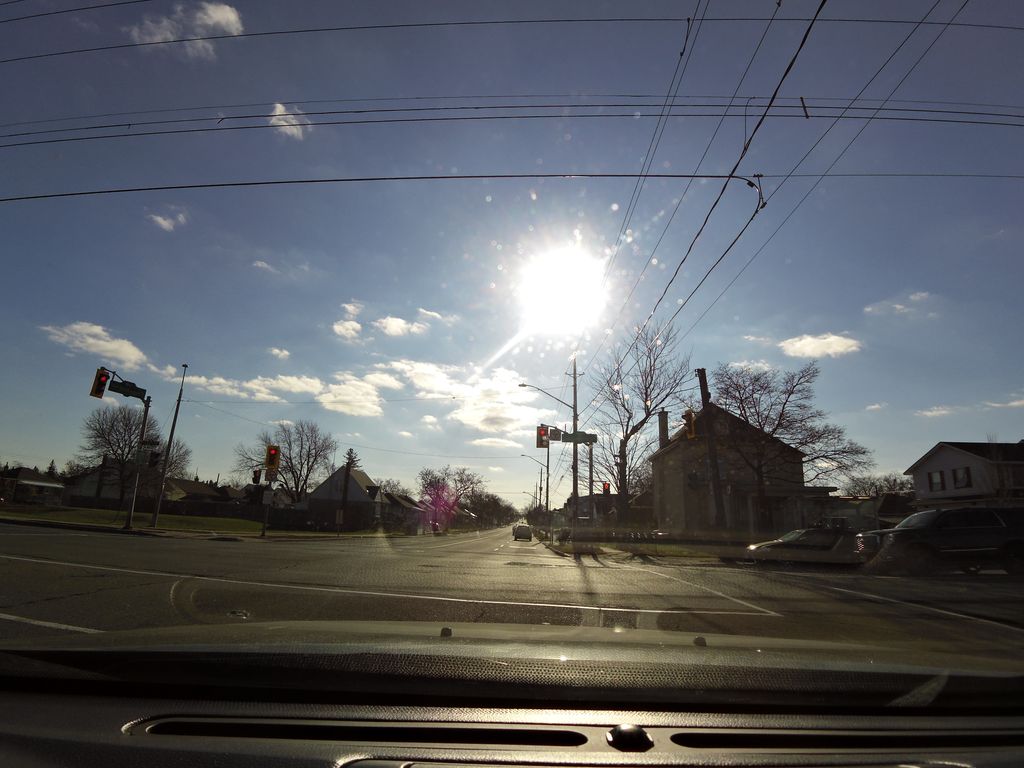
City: hamilton